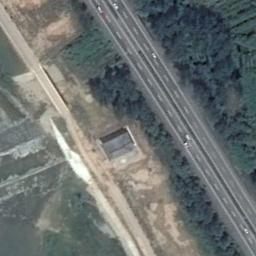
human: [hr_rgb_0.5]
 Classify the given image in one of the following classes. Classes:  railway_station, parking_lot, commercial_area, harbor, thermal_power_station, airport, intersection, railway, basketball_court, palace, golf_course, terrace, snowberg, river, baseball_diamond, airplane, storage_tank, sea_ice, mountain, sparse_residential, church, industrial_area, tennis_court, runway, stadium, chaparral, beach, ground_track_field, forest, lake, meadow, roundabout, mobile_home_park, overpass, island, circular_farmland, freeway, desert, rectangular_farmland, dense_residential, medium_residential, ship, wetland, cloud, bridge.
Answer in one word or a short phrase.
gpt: freeway